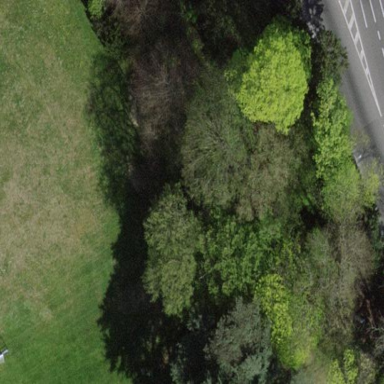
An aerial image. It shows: Mixed woodland with various types of leaves.